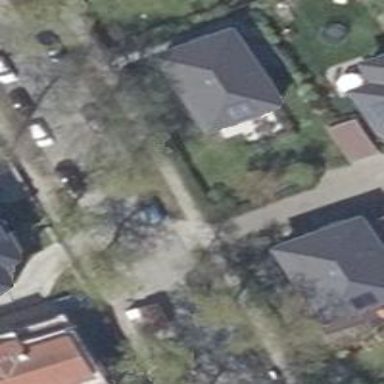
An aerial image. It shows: Avenue lined with deciduous broadleaved trees.